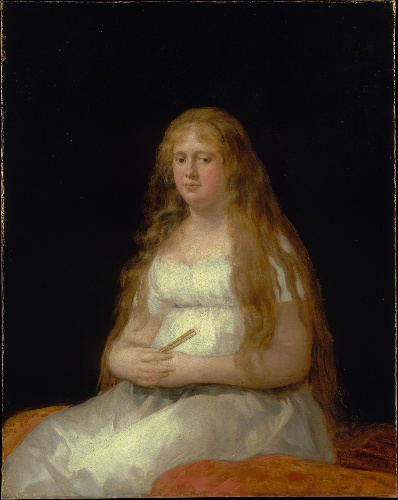
Title: Josefa de Castilla Portugal y van Asbrock de Garcini (1775–about 1850)
Artist: Goya (Francisco de Goya y Lucientes)
Artist bio: Spanish, Fuendetodos 1746–1828 Bordeaux
Date: 1804
Object type: Painting
Classification: Paintings
Medium: Oil on canvas
Dimensions: 41 x 32 3/8 in. (104.1 x 82.2 cm)
Department: European Paintings
Credit line: Bequest of Harry Payne Bingham, 1955
Accession year: 1955
Repository: Metropolitan Museum of Art, New York, NY
Tags: Portraits|Women